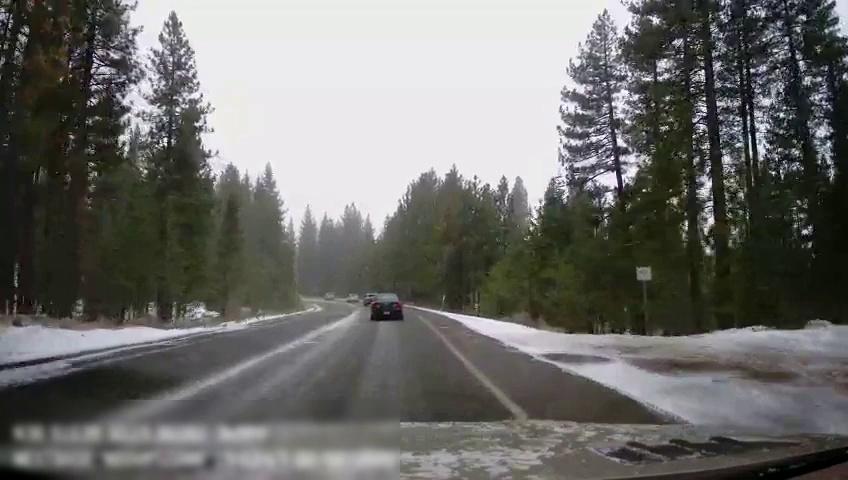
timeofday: Day
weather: Snowy
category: Drivable Space
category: Vehicles | Car
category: Vehicles | Car
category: Lanes | Opposite Lane
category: Lanes | Opposite Lane
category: Lanes | Opposite Lane
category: Lanes | Current Lane
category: Traffic | Signs